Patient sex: M
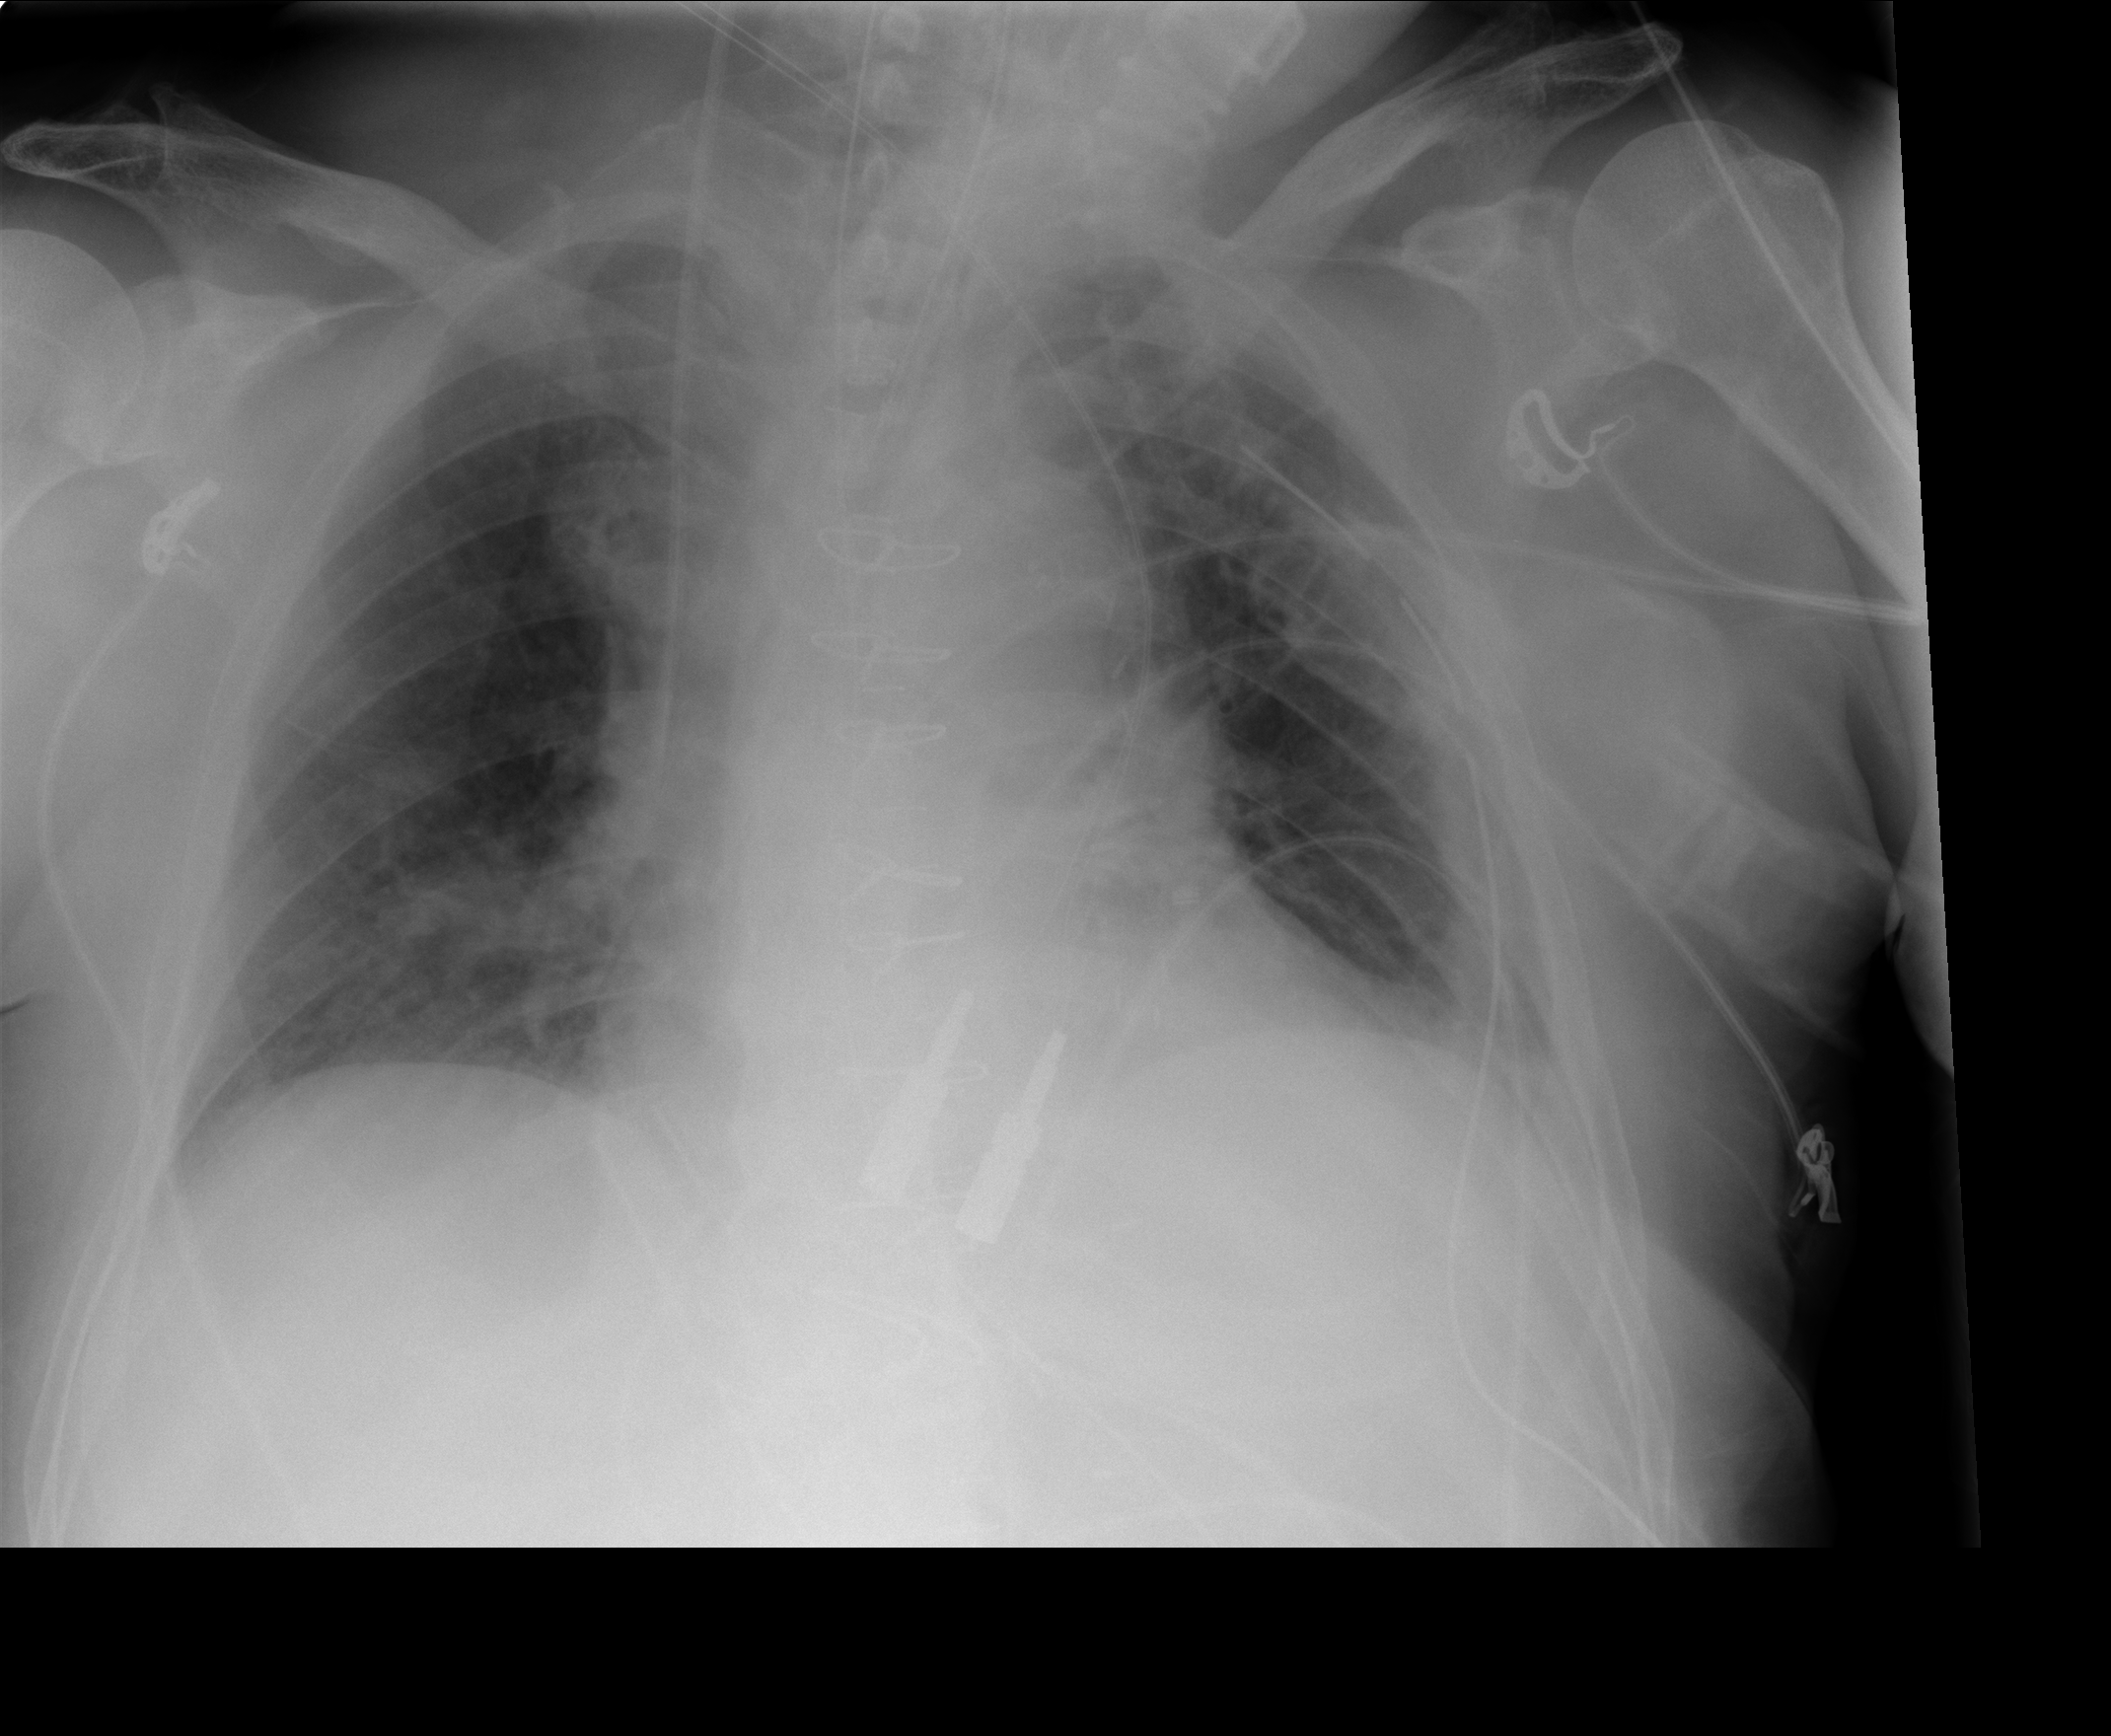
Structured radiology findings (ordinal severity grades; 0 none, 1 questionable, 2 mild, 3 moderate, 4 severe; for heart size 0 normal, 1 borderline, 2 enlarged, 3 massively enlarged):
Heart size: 2
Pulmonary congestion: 2
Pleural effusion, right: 0
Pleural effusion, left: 2
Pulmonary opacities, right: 2
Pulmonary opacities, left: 0
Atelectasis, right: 1
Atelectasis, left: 2